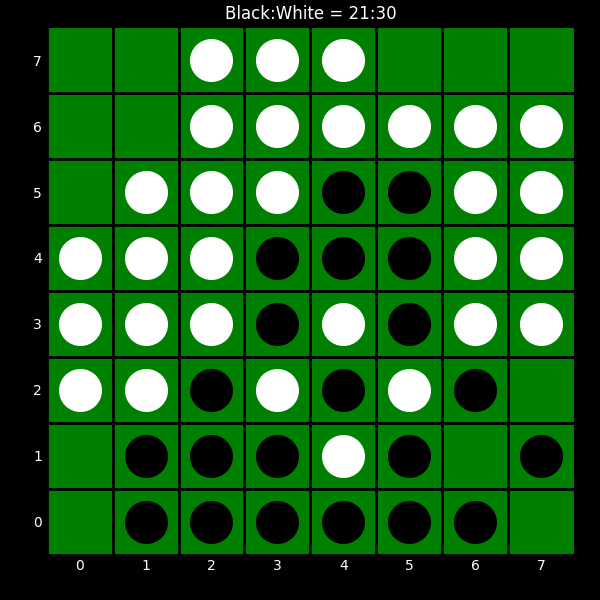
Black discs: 21
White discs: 30